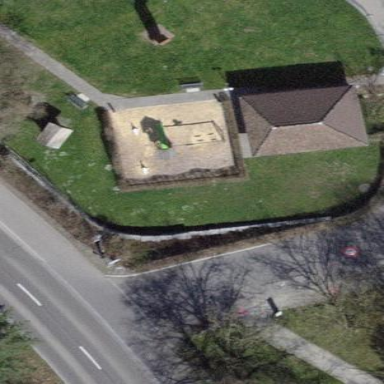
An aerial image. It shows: Playground area for leisure activities on the land.